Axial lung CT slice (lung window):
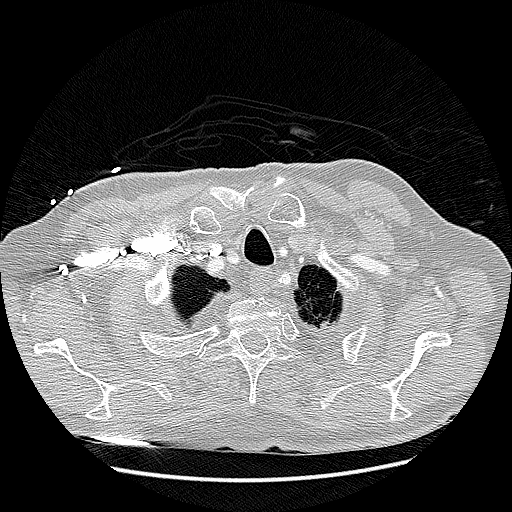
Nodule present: no